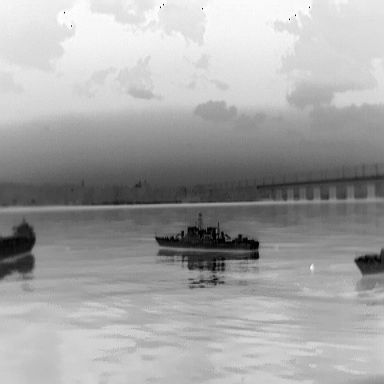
There are three objects shown in the infrared image, including a liner, and two warships.